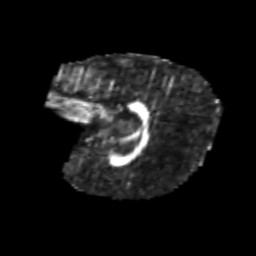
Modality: FA
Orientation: sagittal
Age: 5
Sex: male
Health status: healthy